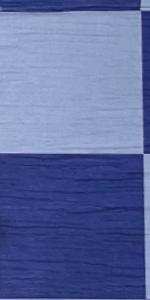
Label: Empty